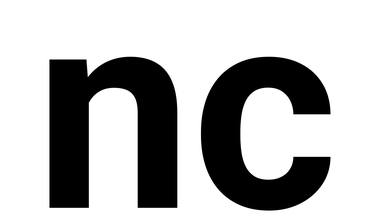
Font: Roboto_Bold